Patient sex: F
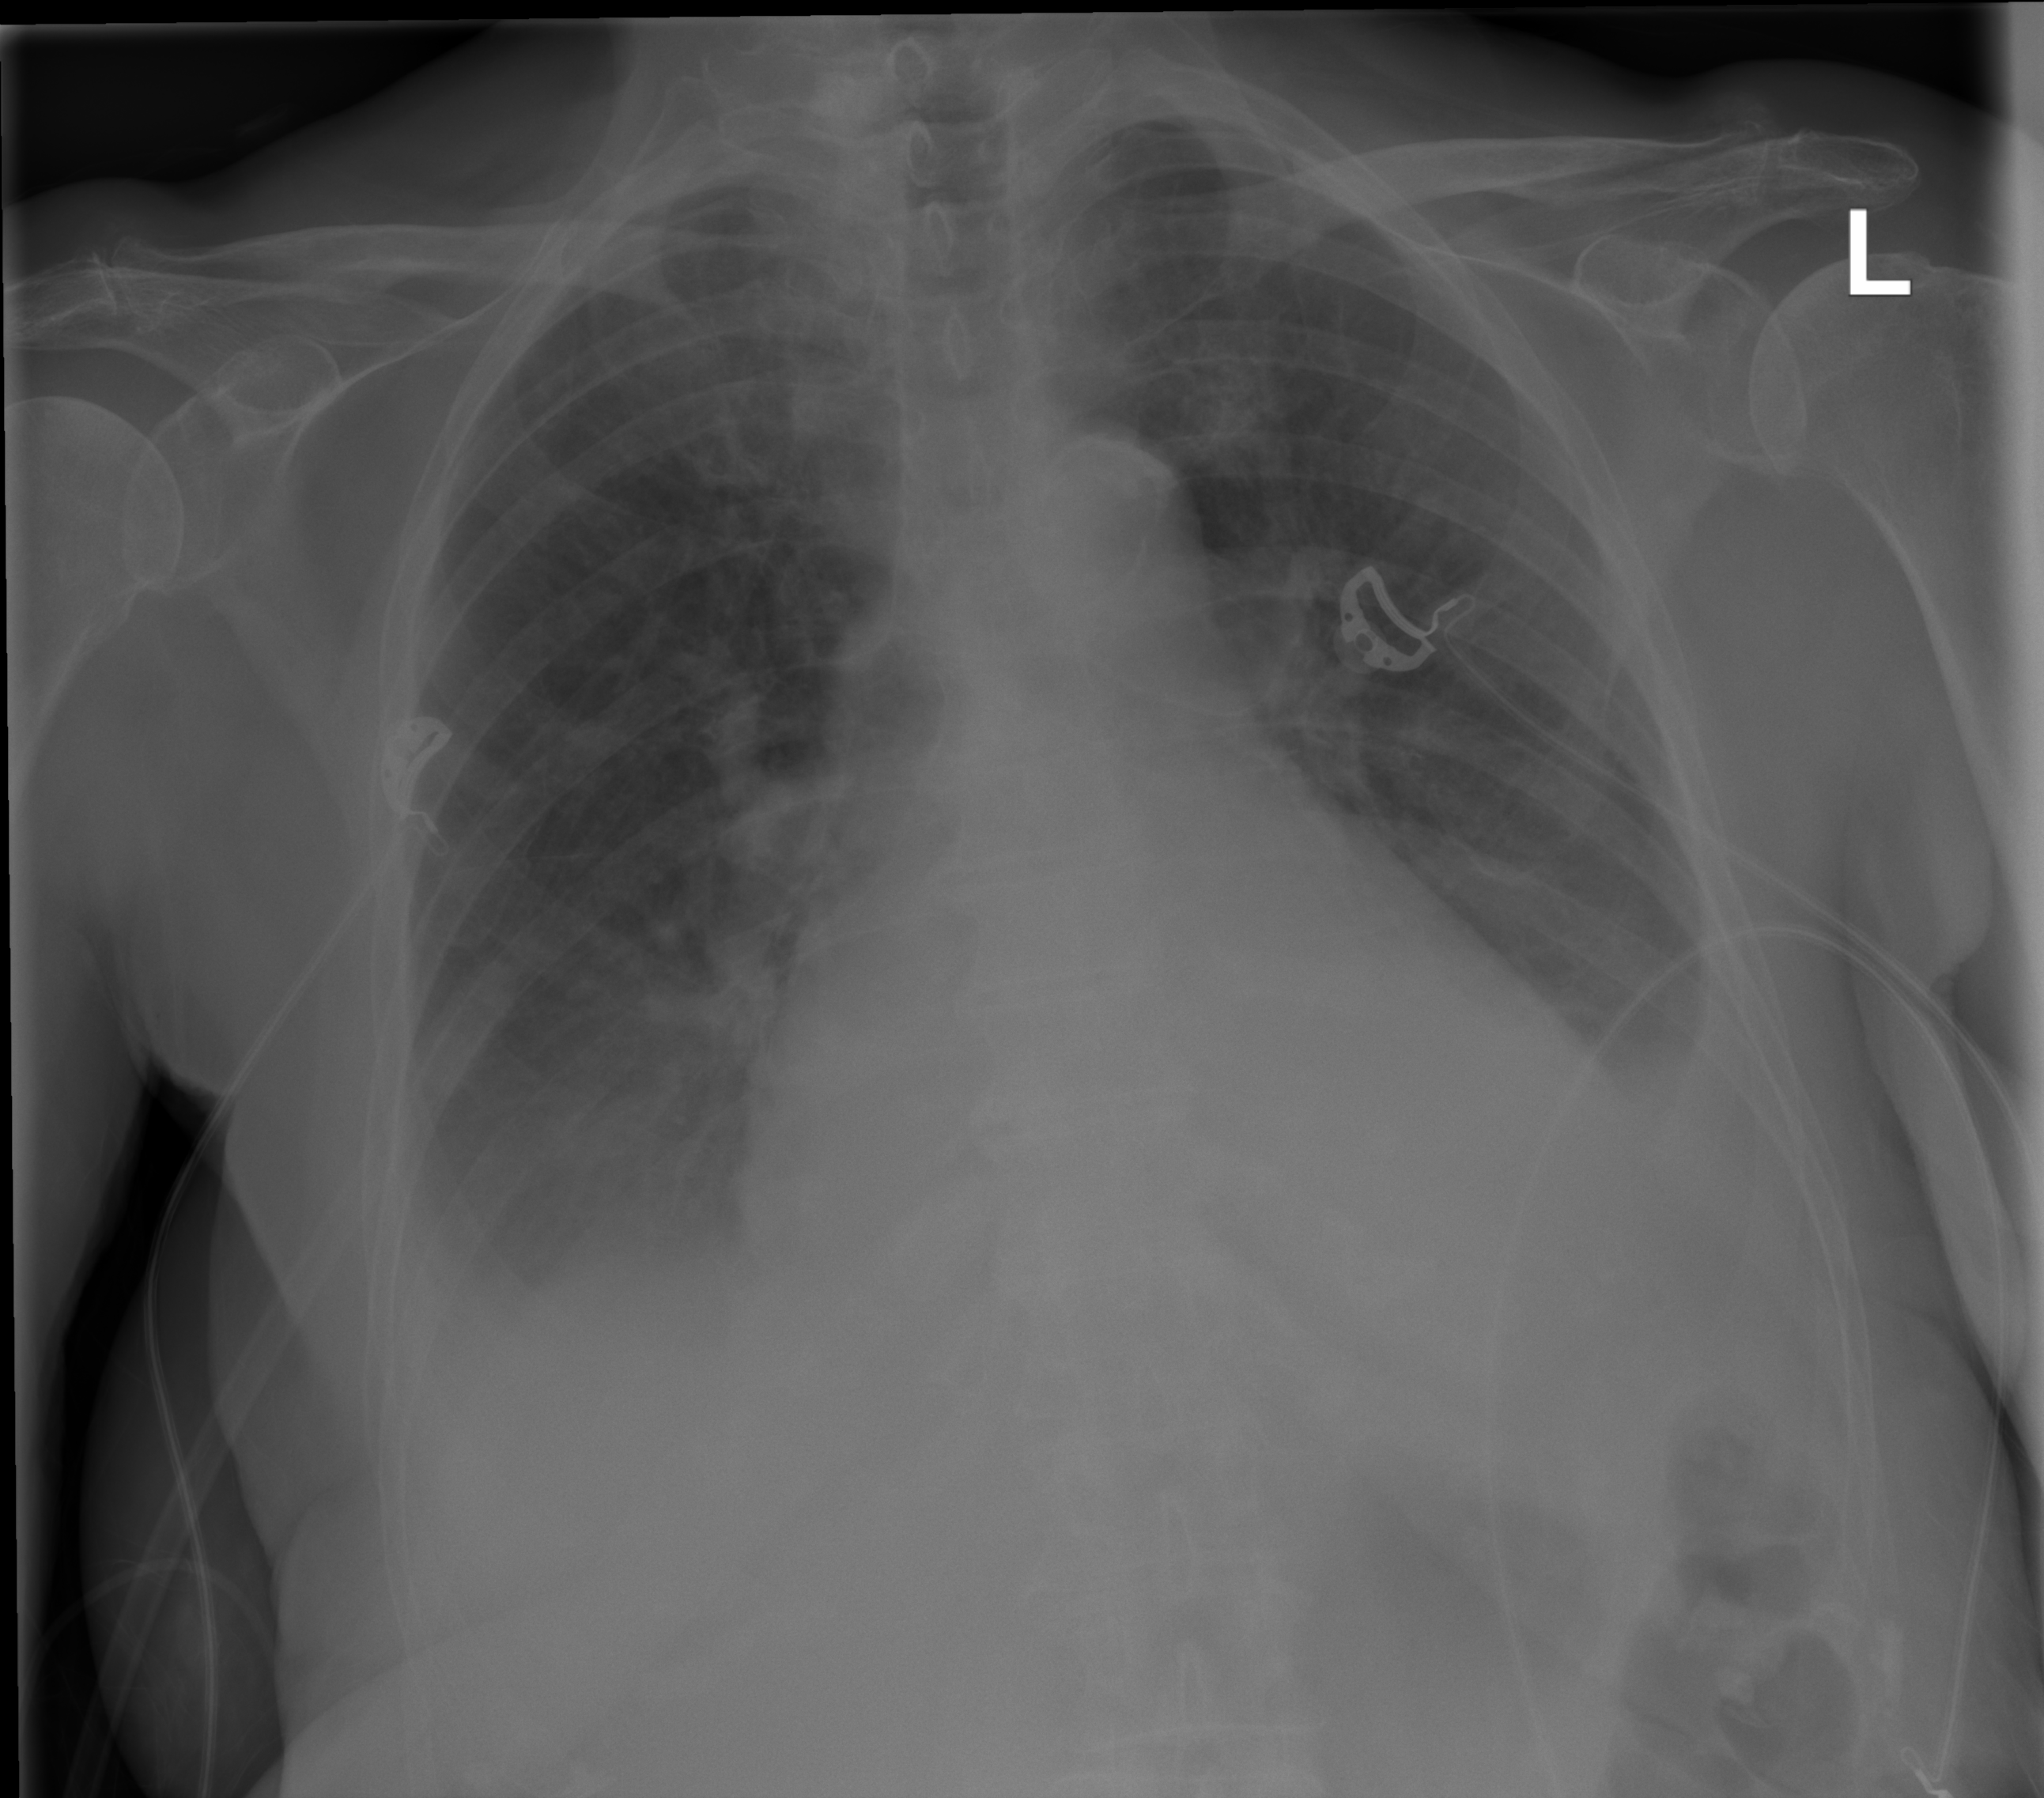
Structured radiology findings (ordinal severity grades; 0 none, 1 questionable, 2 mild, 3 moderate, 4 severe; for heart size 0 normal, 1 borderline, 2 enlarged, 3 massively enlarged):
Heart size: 2
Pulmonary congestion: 2
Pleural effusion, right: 2
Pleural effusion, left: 2
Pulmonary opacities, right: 0
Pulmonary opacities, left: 0
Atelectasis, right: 2
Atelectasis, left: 2